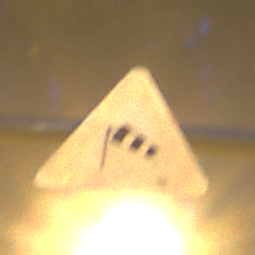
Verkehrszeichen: SeitenwindVonLinks
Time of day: Night
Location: Outdoor (Urban)
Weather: Clear
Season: NotSpecified
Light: Artificial